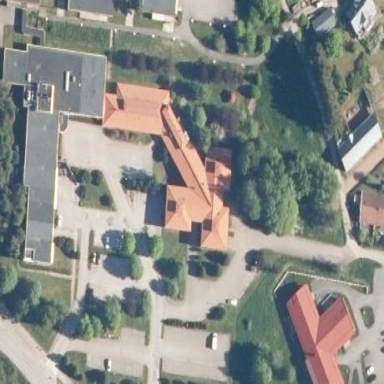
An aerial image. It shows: Hospital building.